Field crop: maize
Growth stage: 2
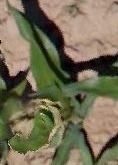
Species: maize